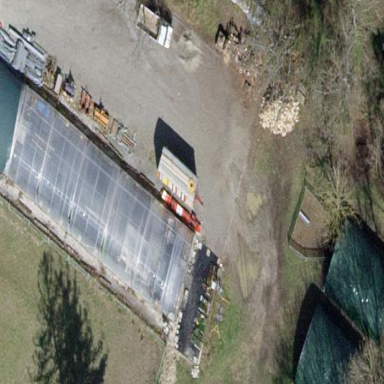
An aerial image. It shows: Greenhouse.